Question: I've downloaded the HttpClient from <URL>. Oddly enough, there is no "NameValuePath" interface at the path specified in javadoc. How to fix it?

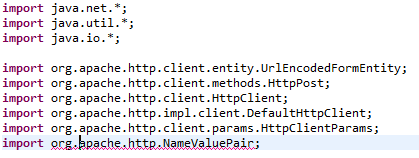
Answer: You need <URL>.
Note that 'org.apache.http.NameValuePair' can be found in the <URL>.